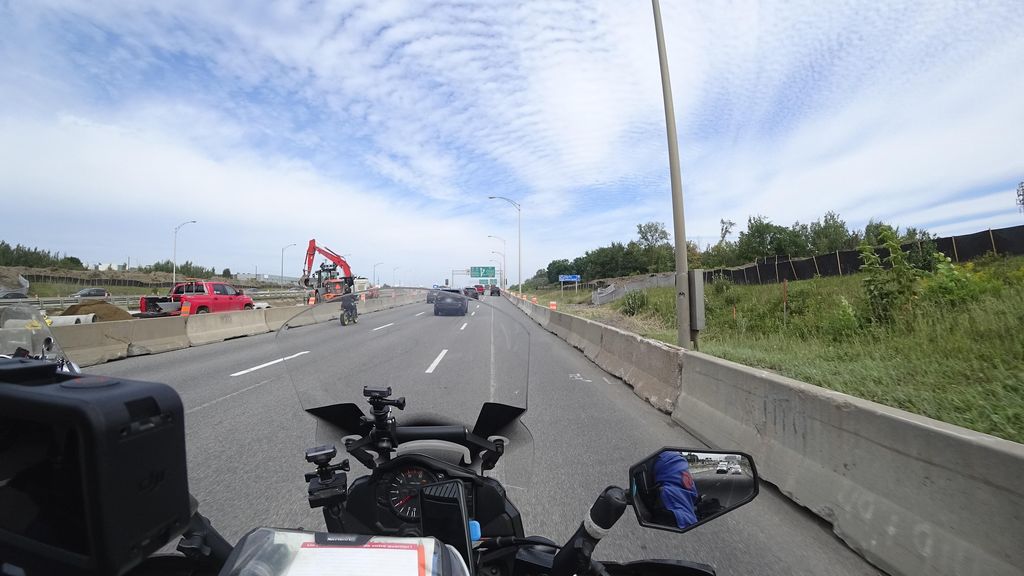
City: quebec_city